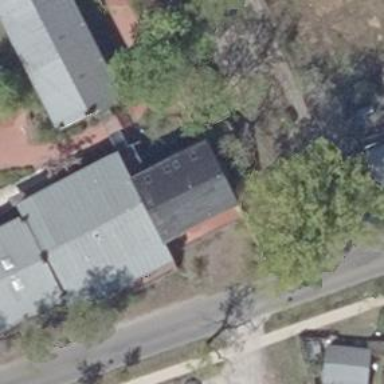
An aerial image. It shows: Residential building with gabled black roof and red exterior.